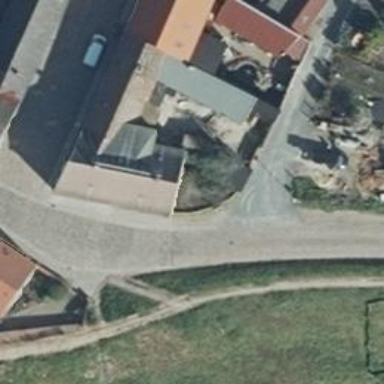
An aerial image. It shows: Gabled house with red roof made of roof tiles. The roof is oriented along the building.